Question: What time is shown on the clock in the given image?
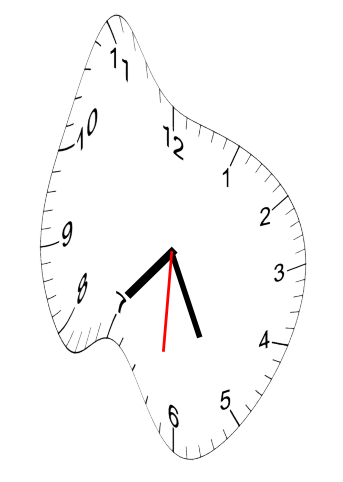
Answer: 07:25:31